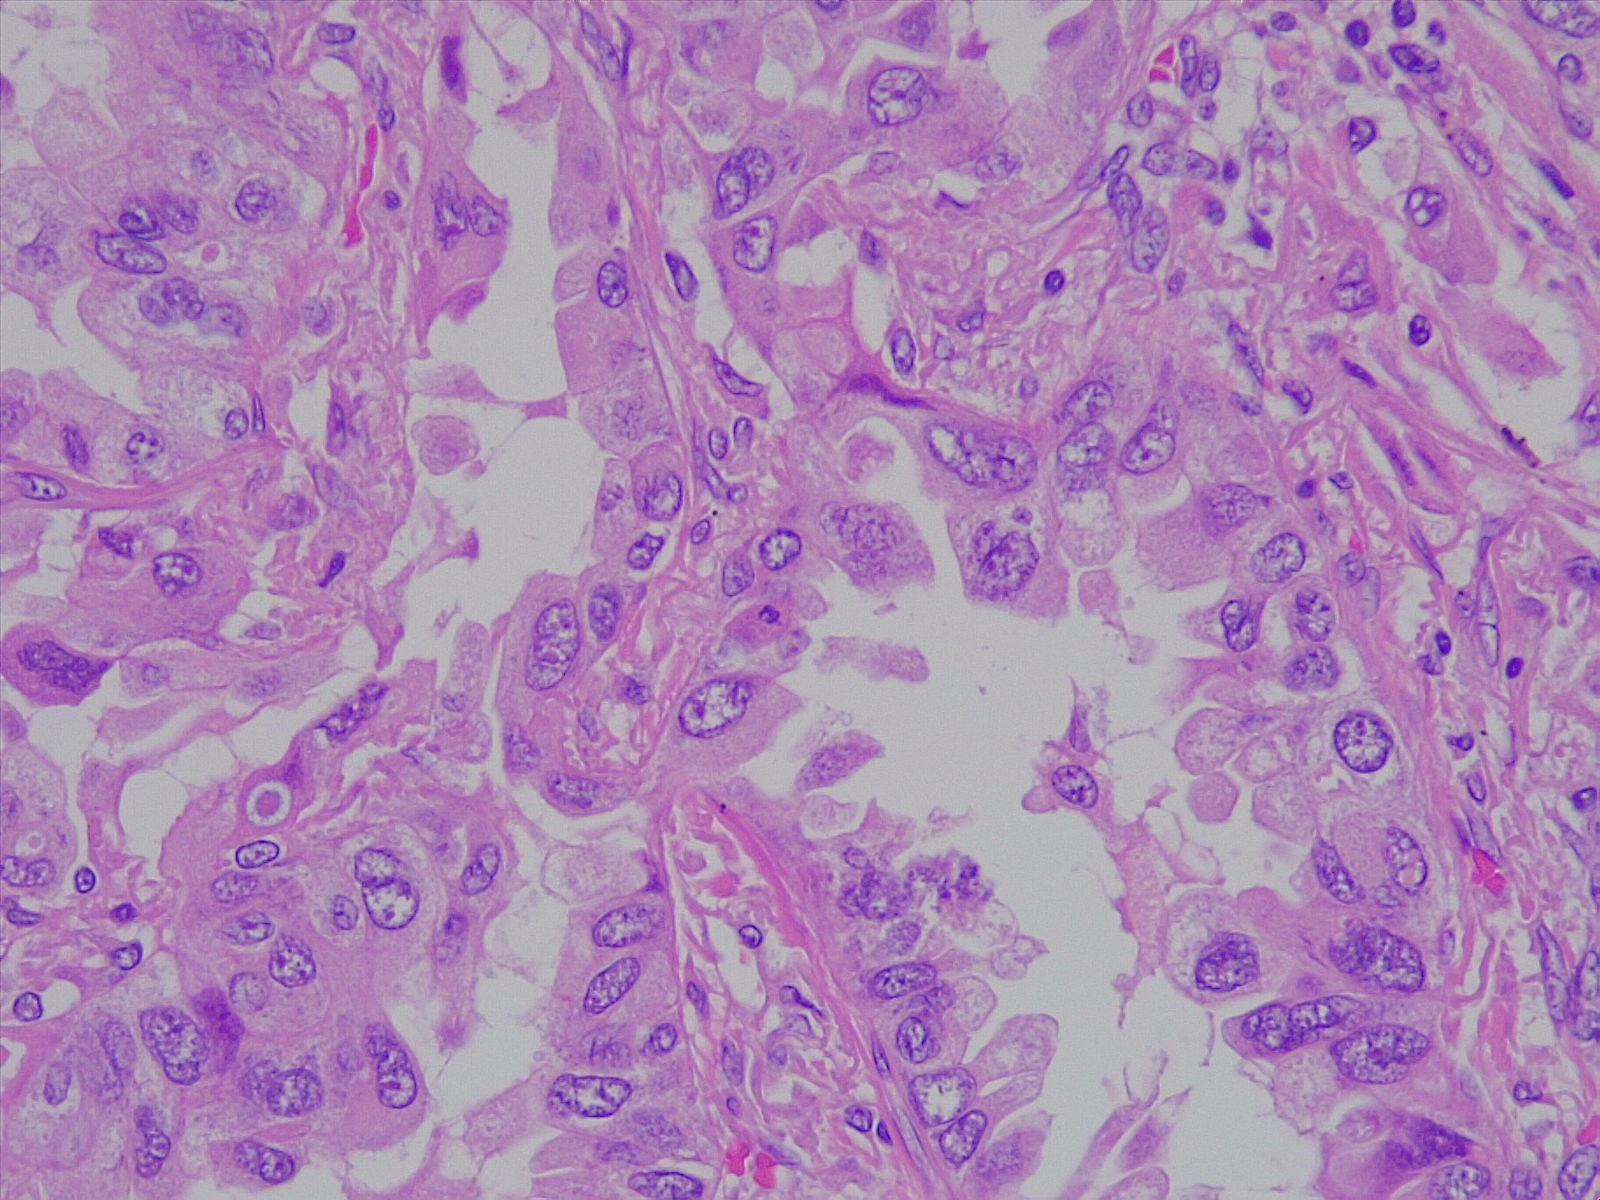
Label: lung adenocarcinoma, moderately differentiated